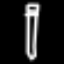
Label: pencil